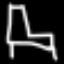
Label: chair